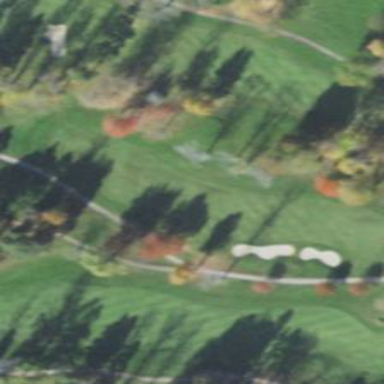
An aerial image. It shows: Golf fairway surrounded by grass.